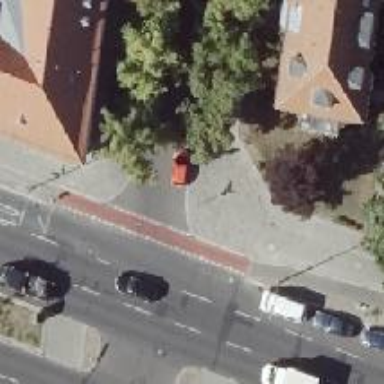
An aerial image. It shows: Asphalt cycleway with uncontrolled crossing.